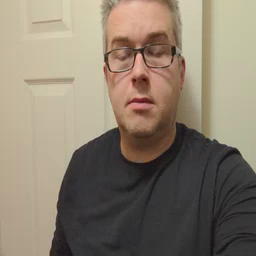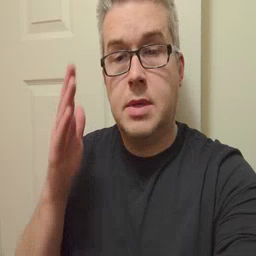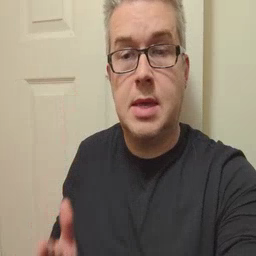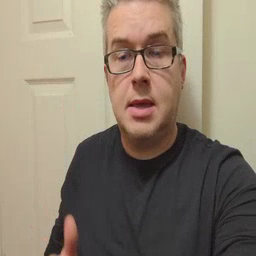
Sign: beside